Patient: sex M, age 45
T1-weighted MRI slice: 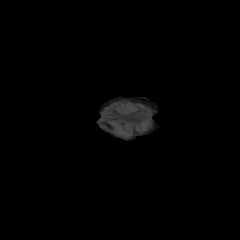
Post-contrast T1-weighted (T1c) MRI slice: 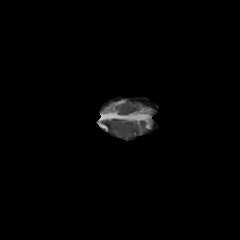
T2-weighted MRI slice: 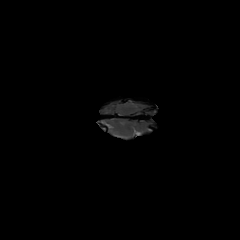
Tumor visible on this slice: no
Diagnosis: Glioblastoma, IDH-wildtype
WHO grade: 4